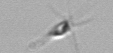
Label: Calciopappus